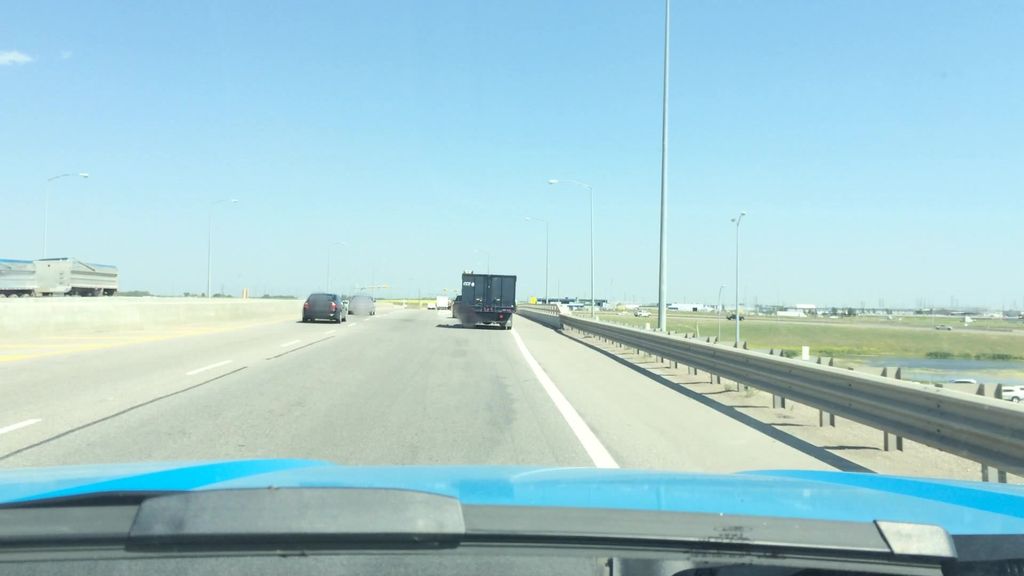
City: calgary